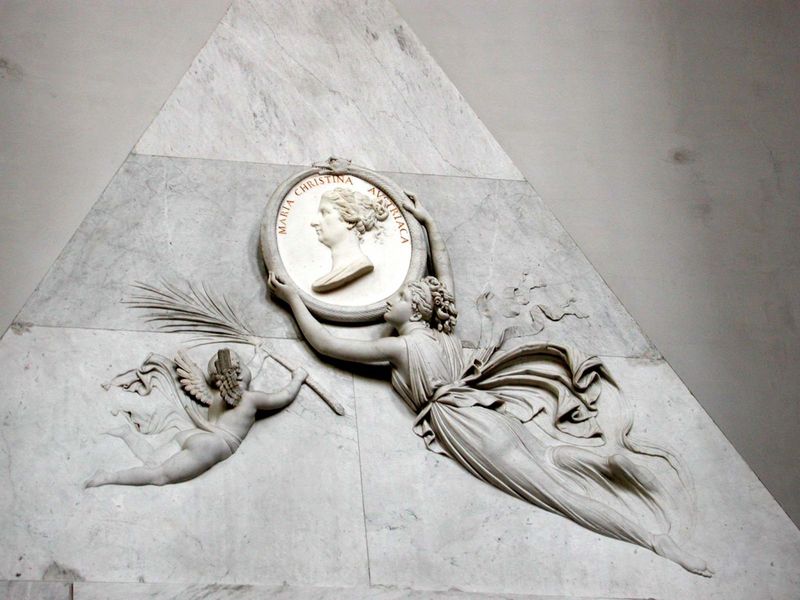
Titel: Marmorgarbdenkmal für Erzherzogin Marie Christine
Künstler: Antonio Canova
Standort: Wien, Hofpfarrkirche St. Augustin (EU - AUT)
Schlagwörter: flügel, dreieck, frauen, mädchen, frau, kleid, marmor, profil, leute, federn, halten, stein, portrait, porträt, locken, fliegen, engel, putte, putto, relief, figuren, weiber, büste, palme, palmwedel, wedel, fuss, medaillon, denkmal, schlange, österreich, palmzweig, grab, schwingen, palmen, märtyrer, wien, pyramide, maria, grabmal, grabmahl, habsburg, pyramiede, christina, hofburg, profiel, aufsteckfrisur, engerl, maria christina austriaca, weibsvolk, flliegen, maria christina, enge3l, grabg